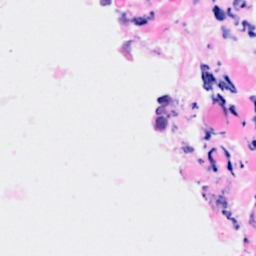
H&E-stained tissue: Breast